Field crop: maize
Growth stage: 2
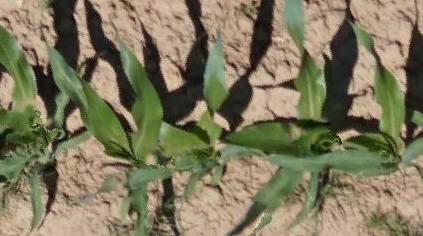
Species: maize